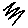
Label: zigzag